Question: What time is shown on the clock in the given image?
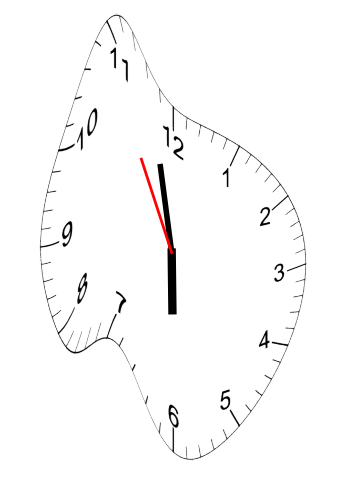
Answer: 05:57:55